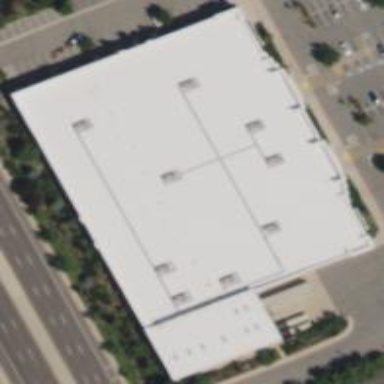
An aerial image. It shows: Department store building.